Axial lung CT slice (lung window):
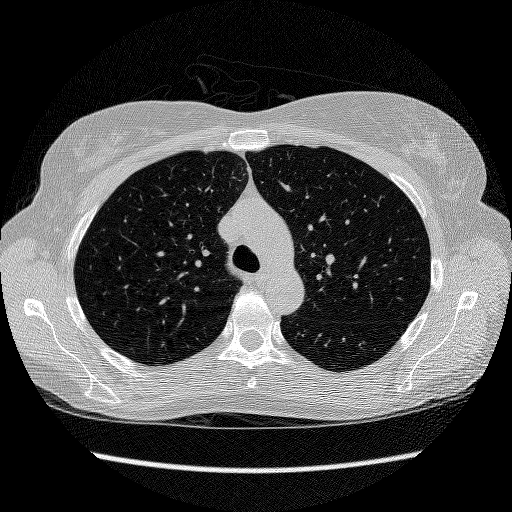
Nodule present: no